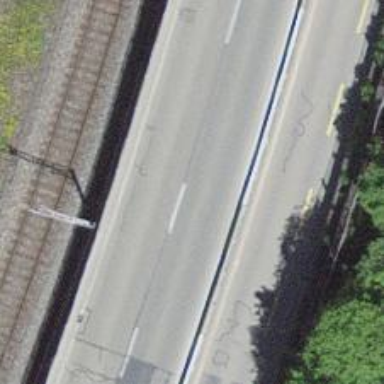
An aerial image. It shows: Asphalt motorway with embankment.